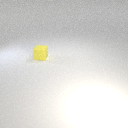
small yellow rubber cube